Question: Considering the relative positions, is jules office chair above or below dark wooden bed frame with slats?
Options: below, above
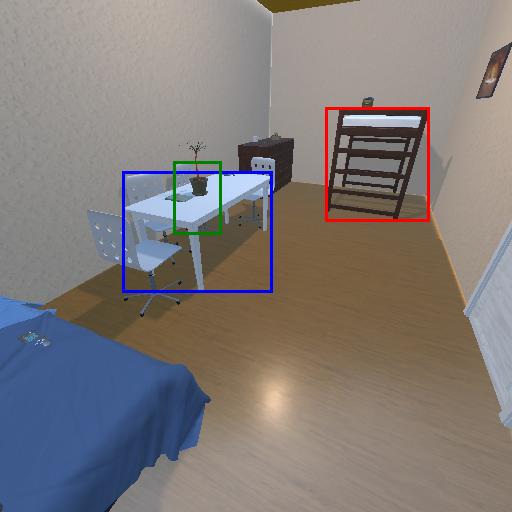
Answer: below